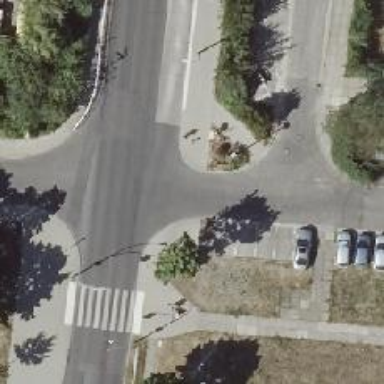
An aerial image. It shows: Unmarked crossing on the road.